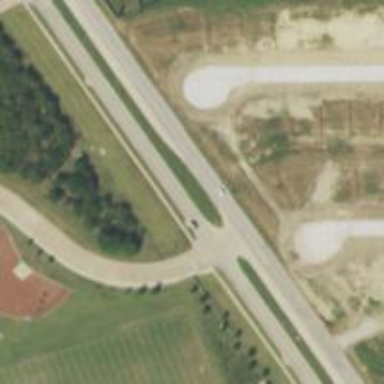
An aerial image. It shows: Secondary link road.